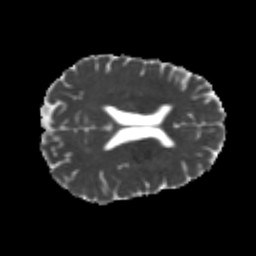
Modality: MD
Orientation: axial
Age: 25
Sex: female
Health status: healthy
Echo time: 0.074 s